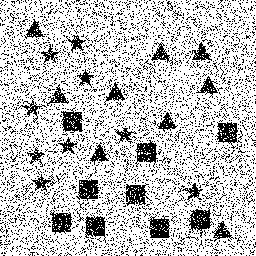
Squares: 9
Triangles: 9
Stars: 9
Total shapes: 27